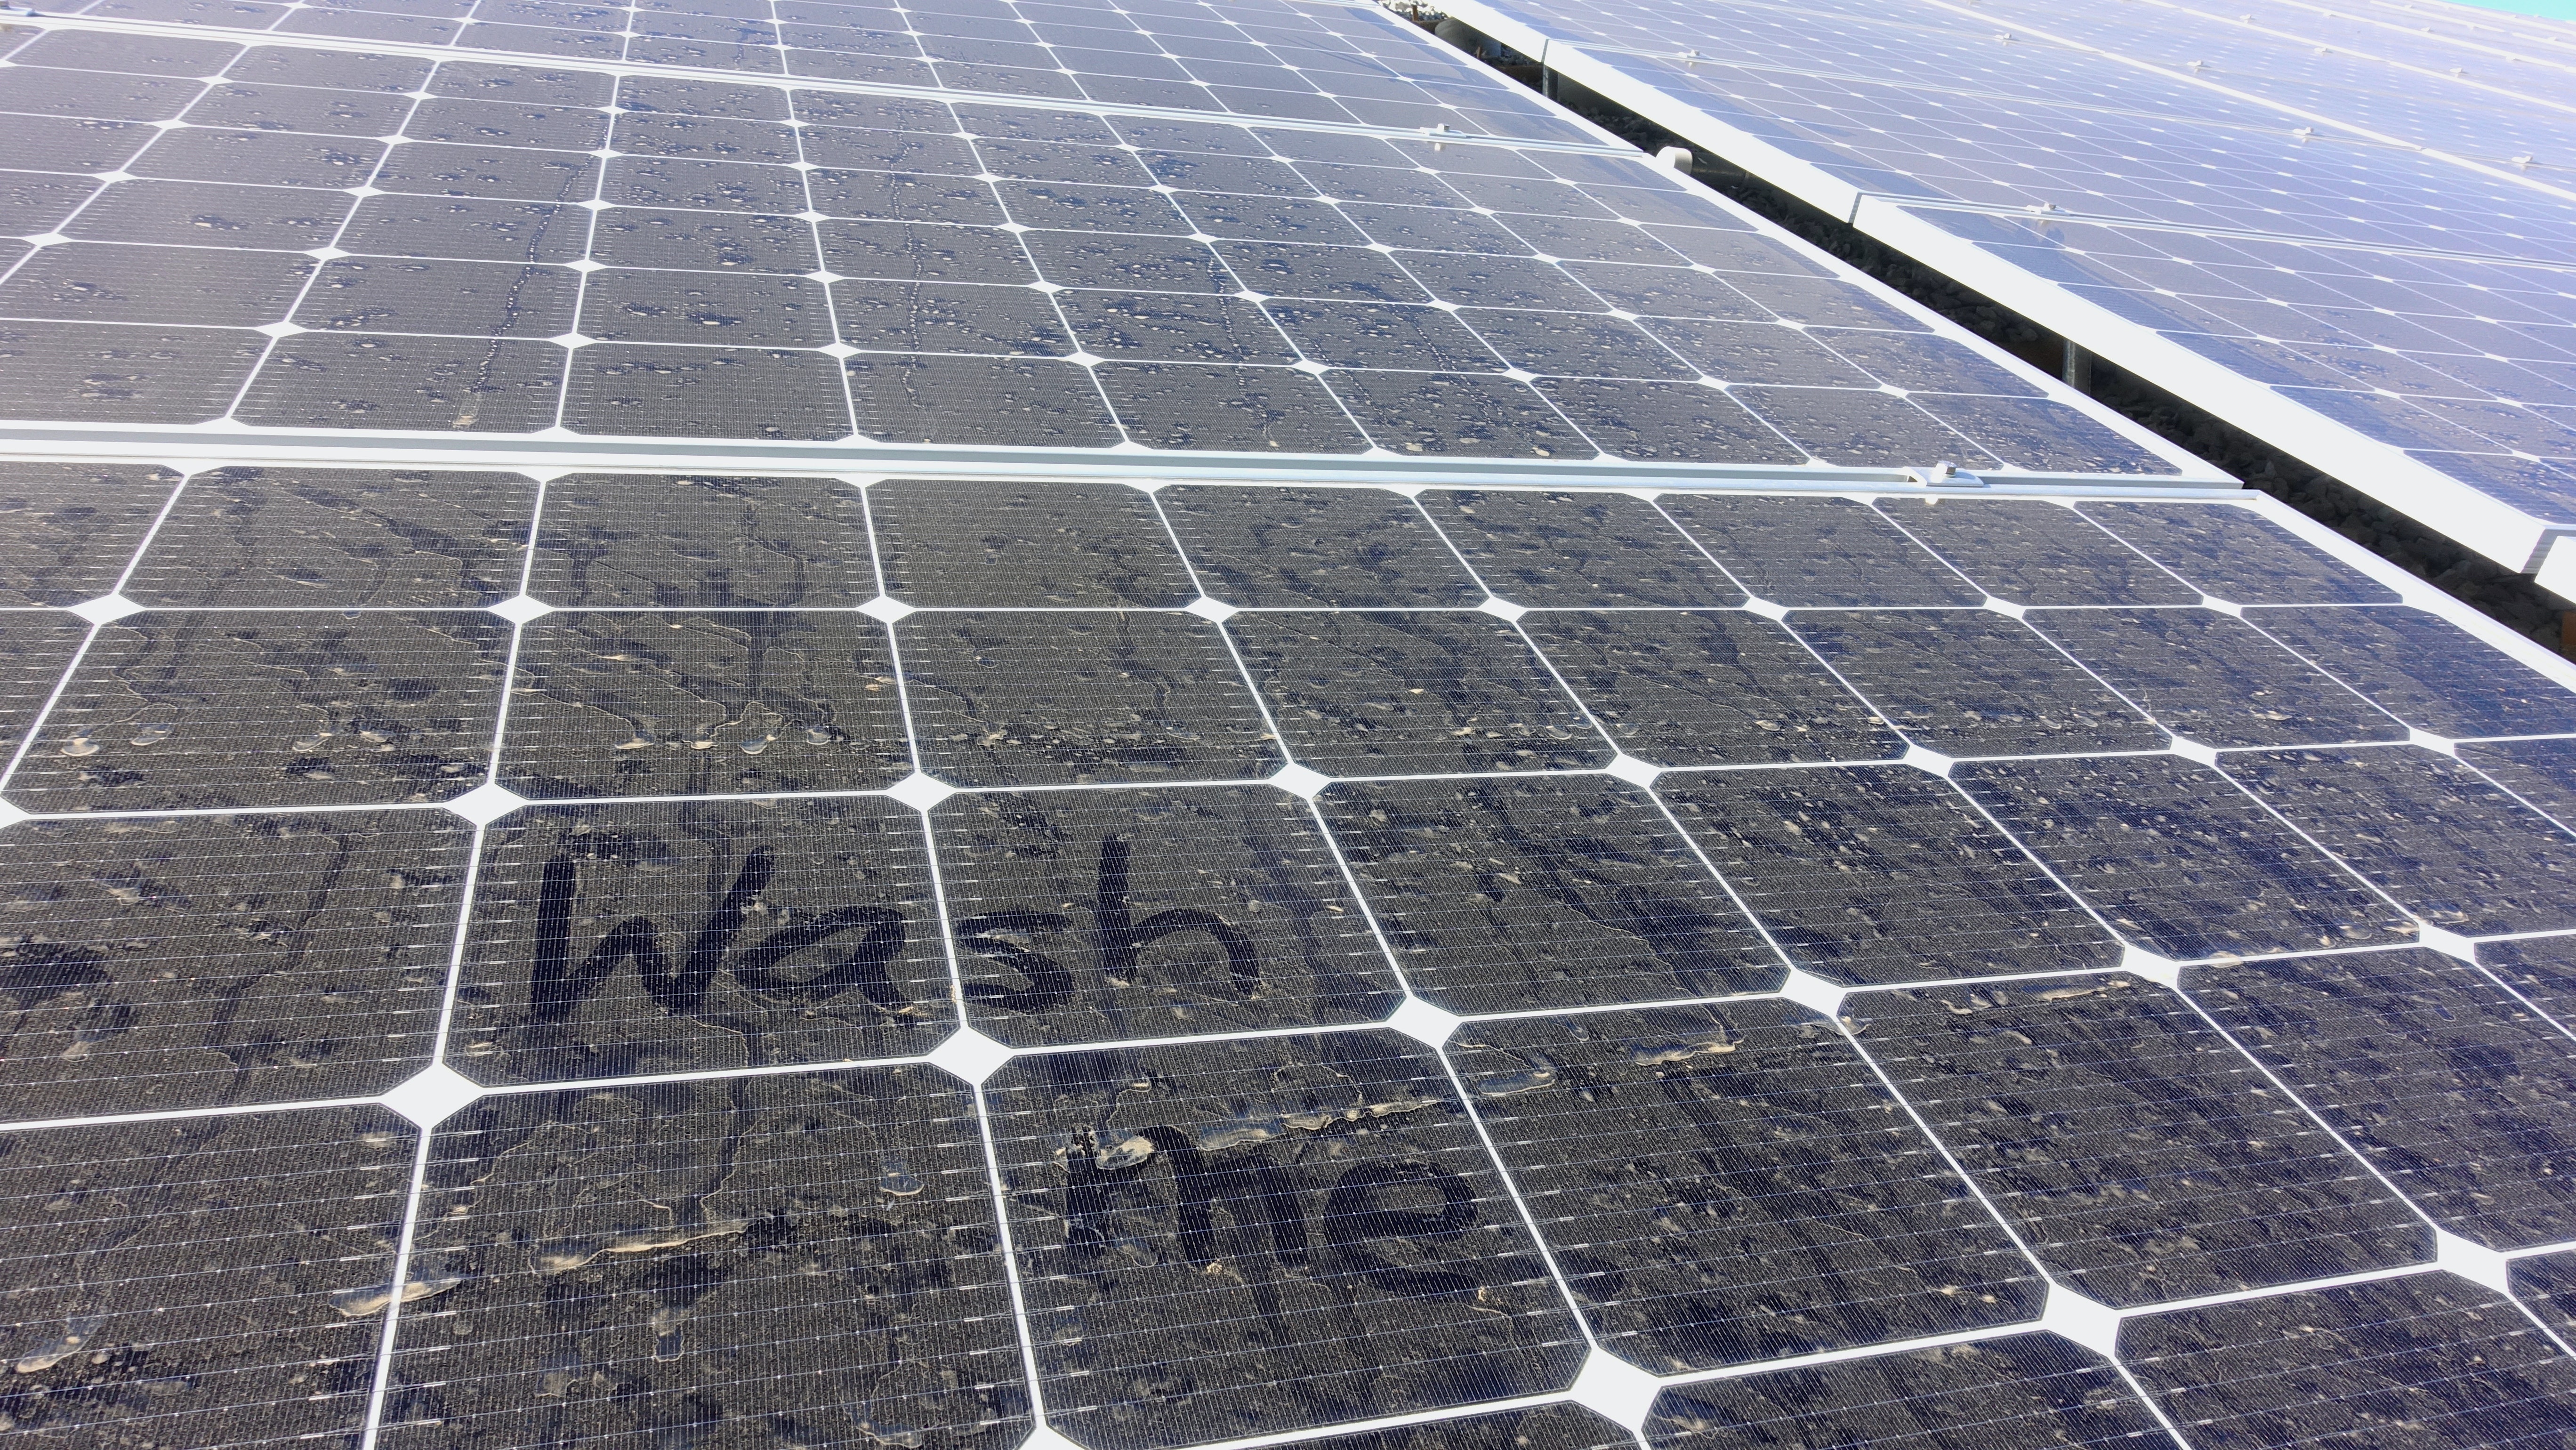
Label: Dusty